Field crop: tomato
Growth stage: 2
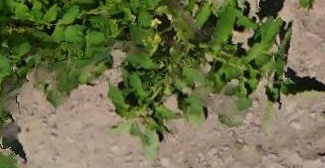
Species: tomato